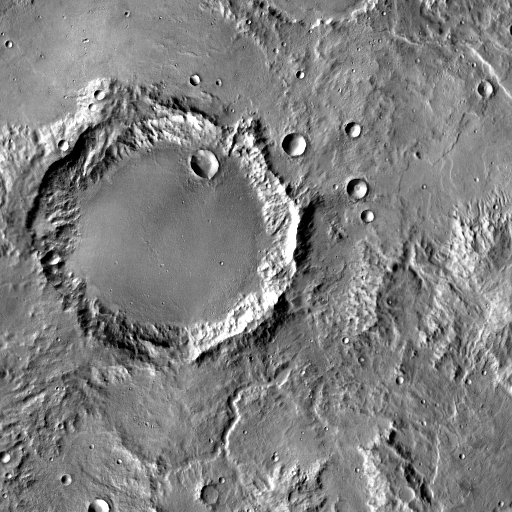
Crater classes present: Background, Other, Buried